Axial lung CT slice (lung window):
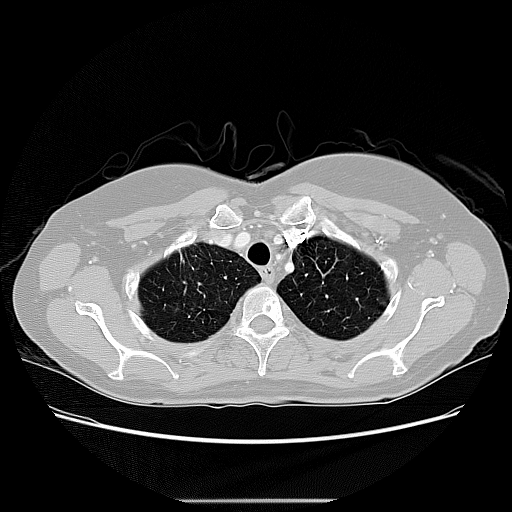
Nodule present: no